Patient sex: M
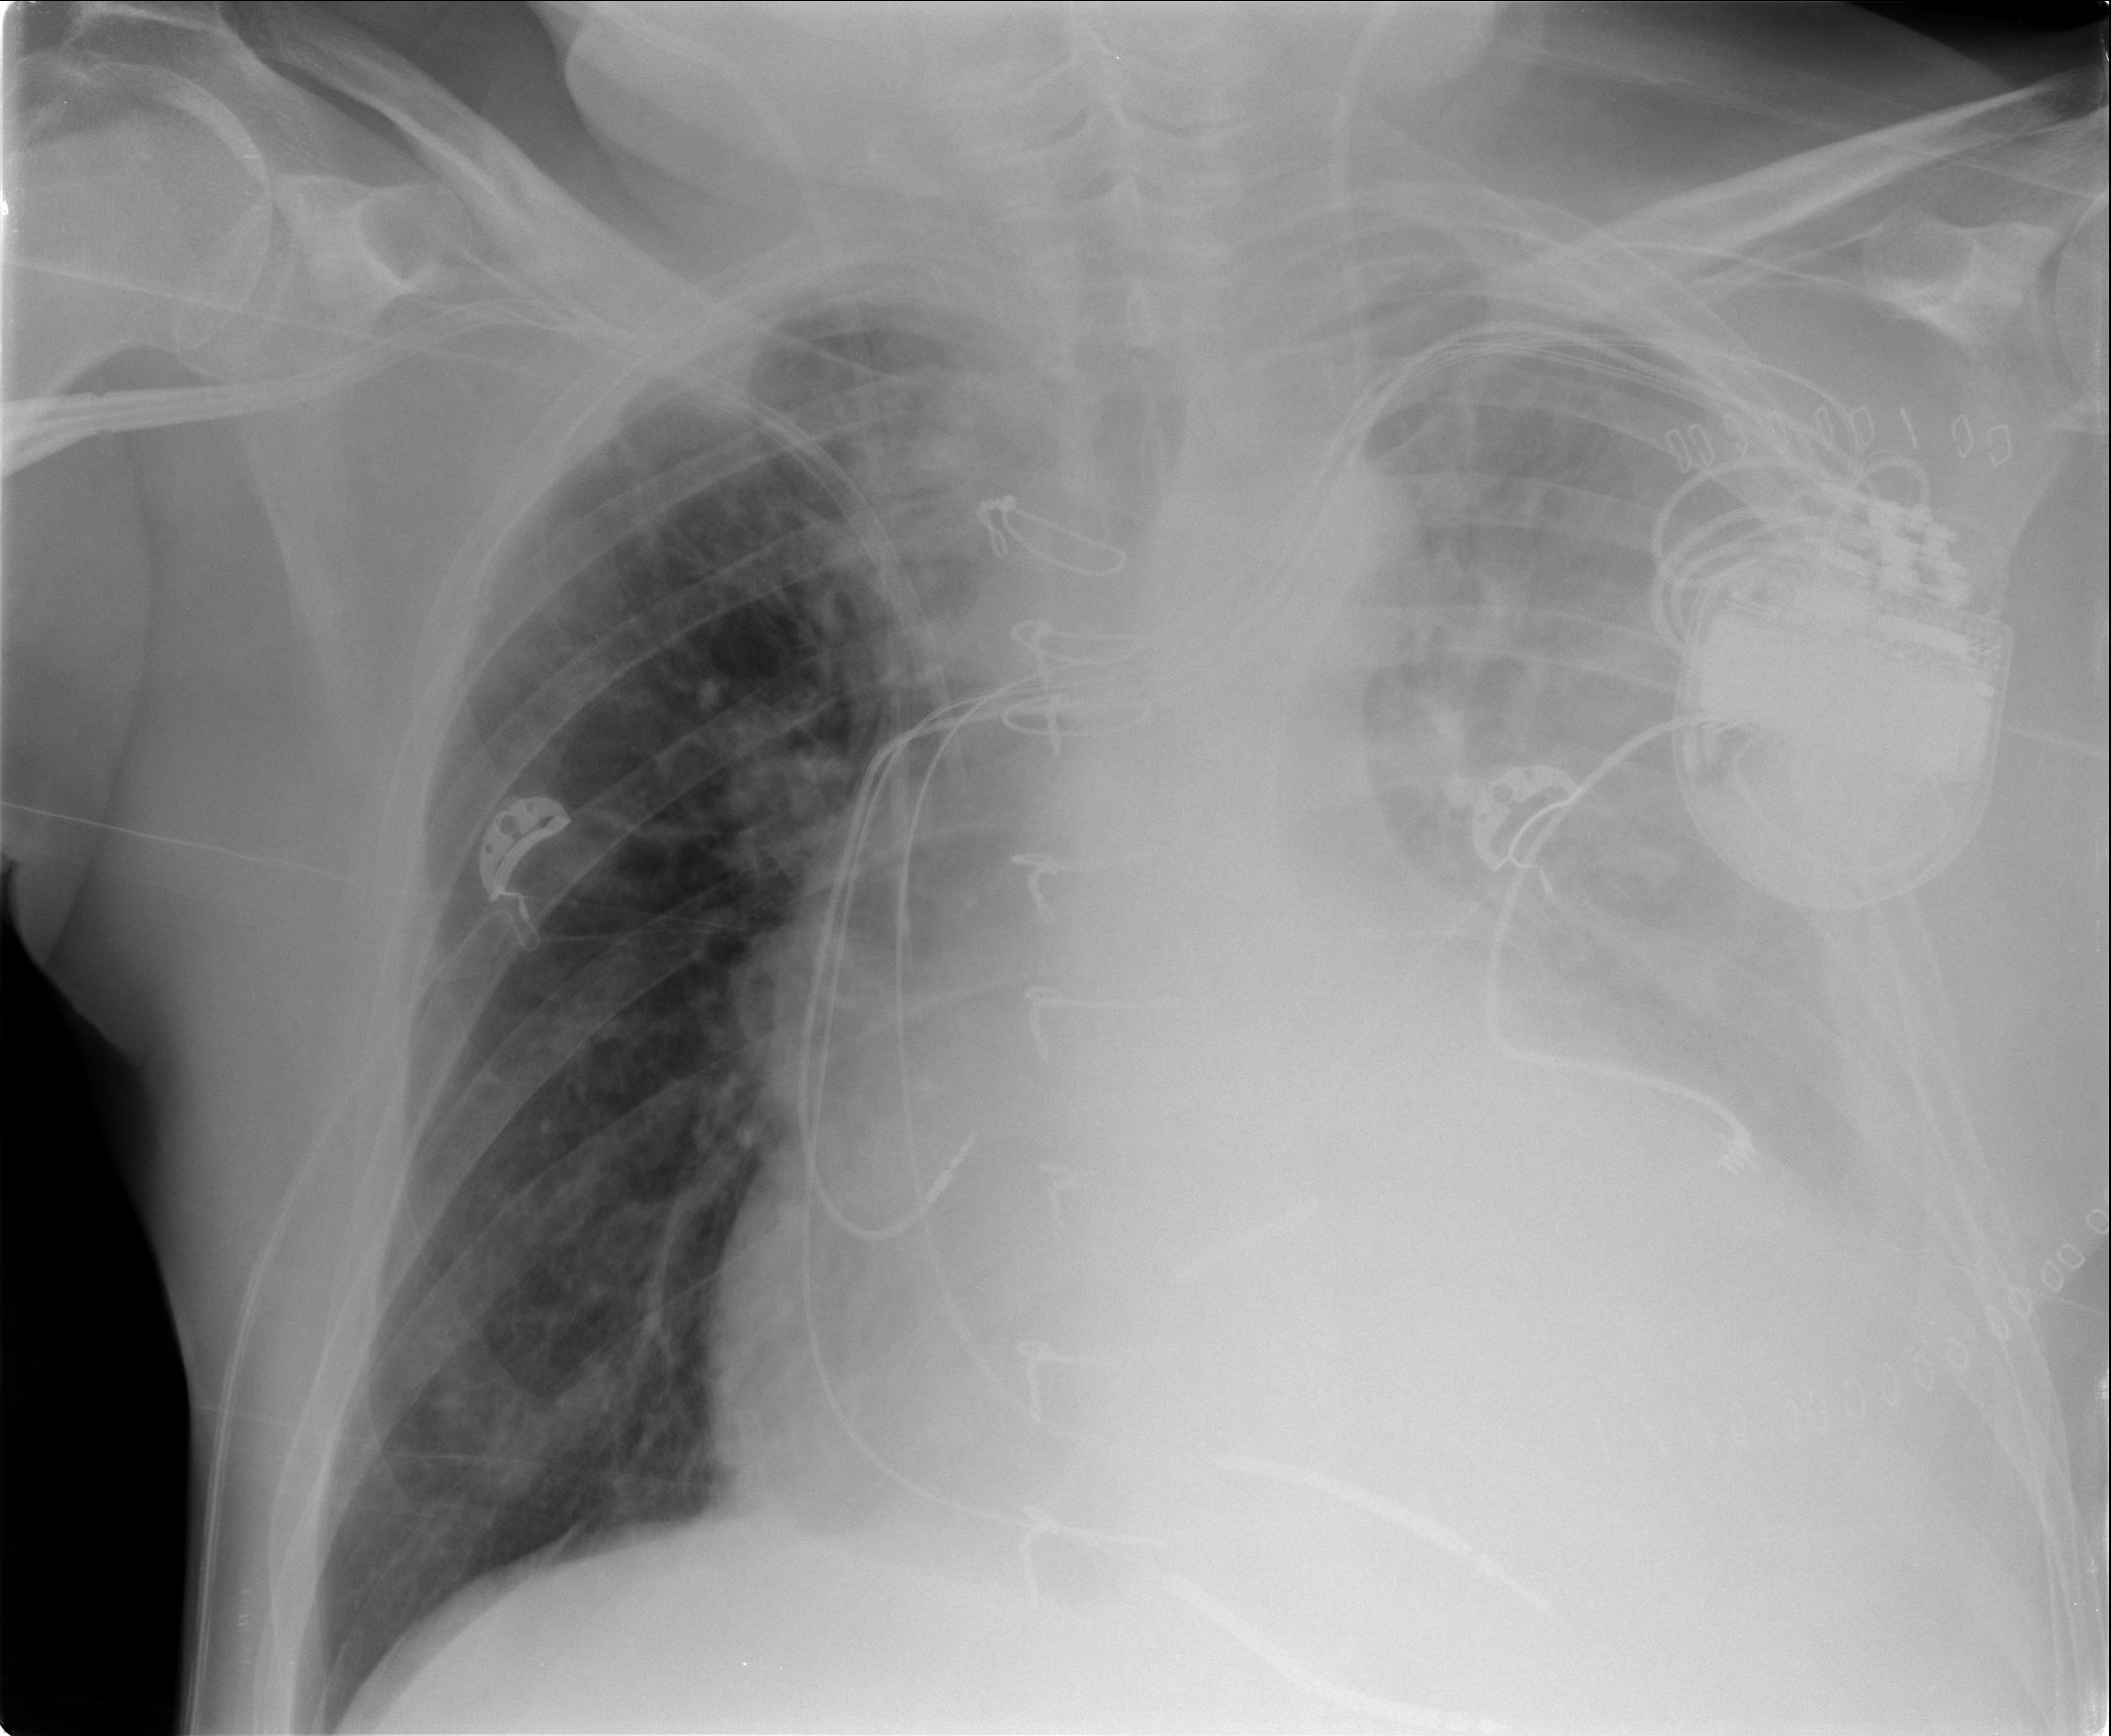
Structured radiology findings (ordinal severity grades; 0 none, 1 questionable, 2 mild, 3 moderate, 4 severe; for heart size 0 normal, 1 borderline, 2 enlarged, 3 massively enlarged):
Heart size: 3
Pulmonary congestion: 0
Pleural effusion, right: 0
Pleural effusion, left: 3
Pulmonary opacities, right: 2
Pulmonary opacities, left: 0
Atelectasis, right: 2
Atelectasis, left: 3